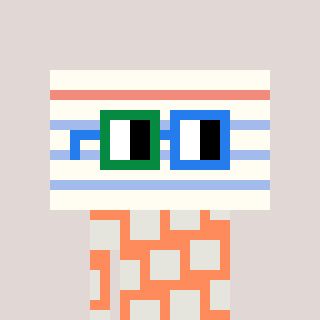
a pixel art character with square green and blue glasses, a empty notebook page-shaped head and a peachy-colored body on a warm background